Interaction volume radius: 5 \u00c5
Interaction volume height: 10 \u00c5
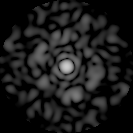
Disorder parameter: 0.7657